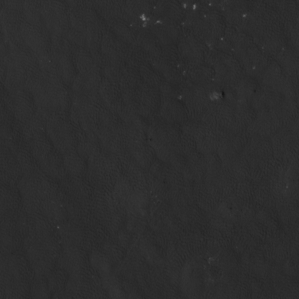
Label: non_frost